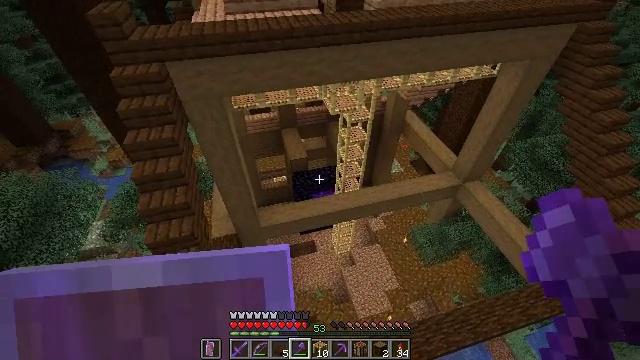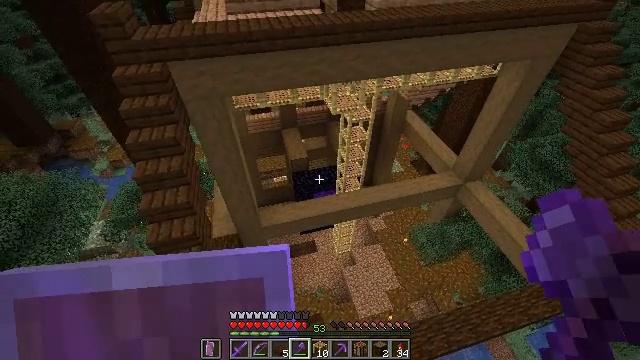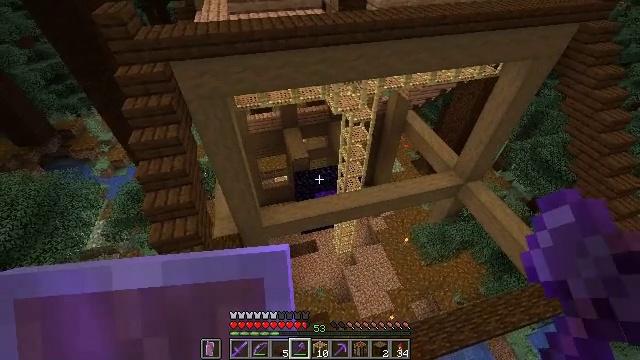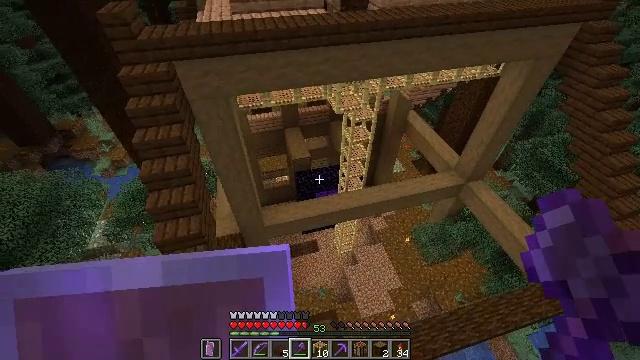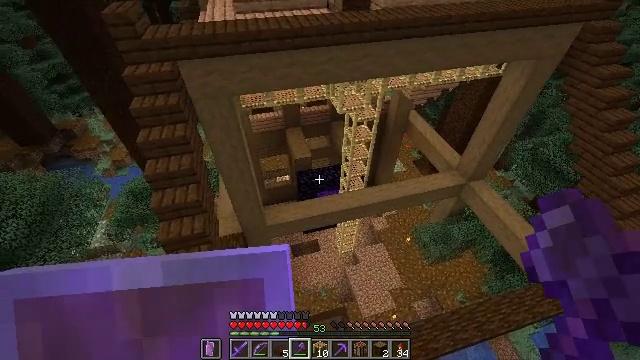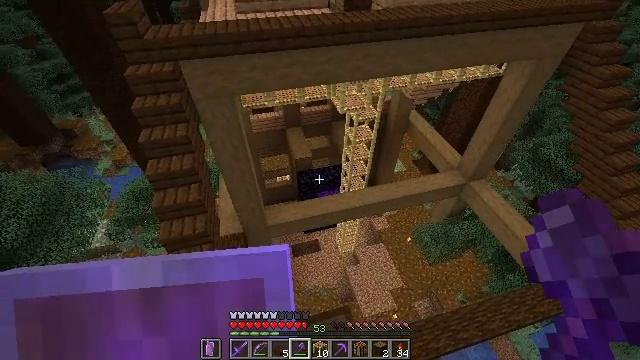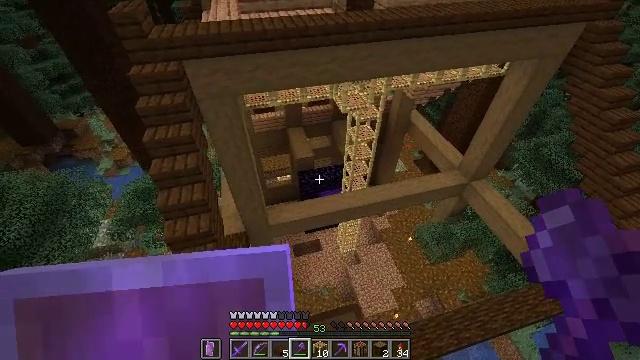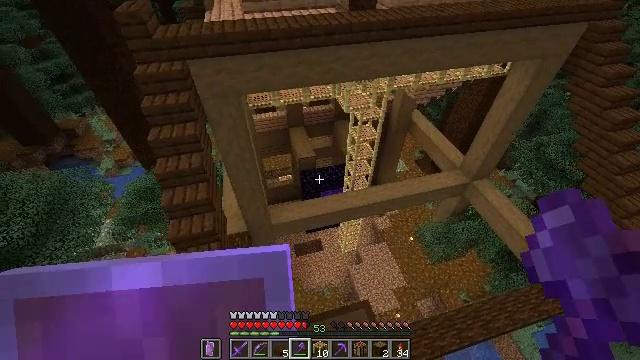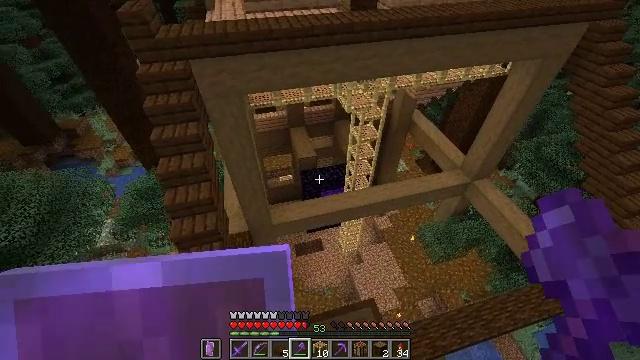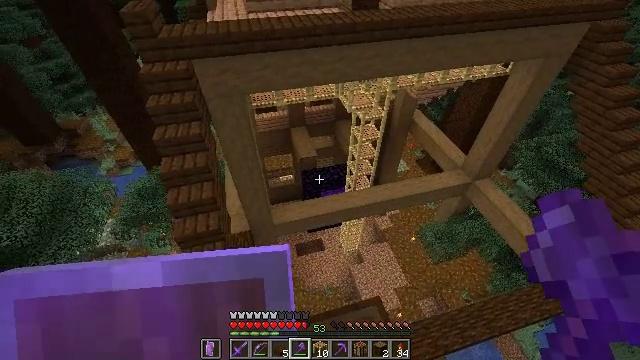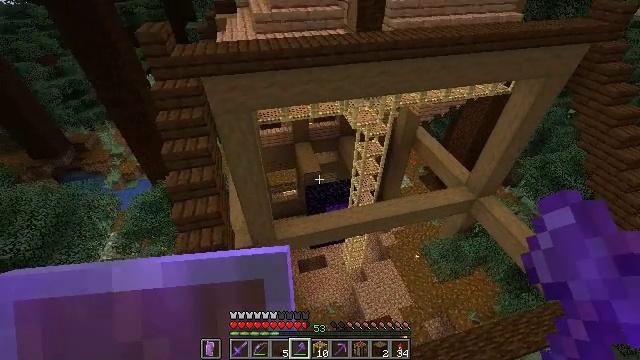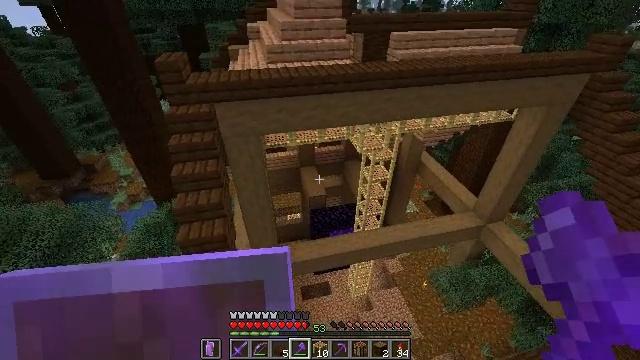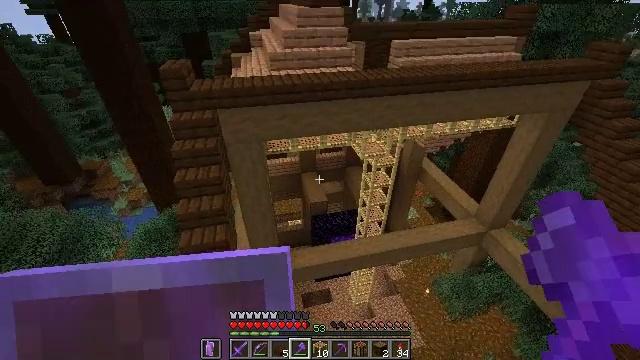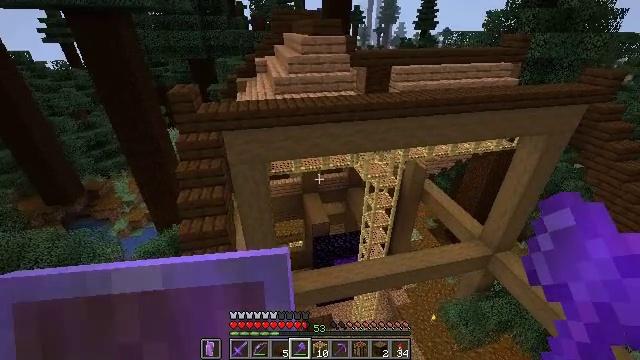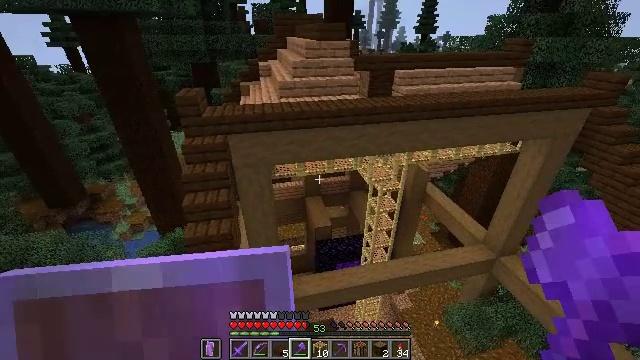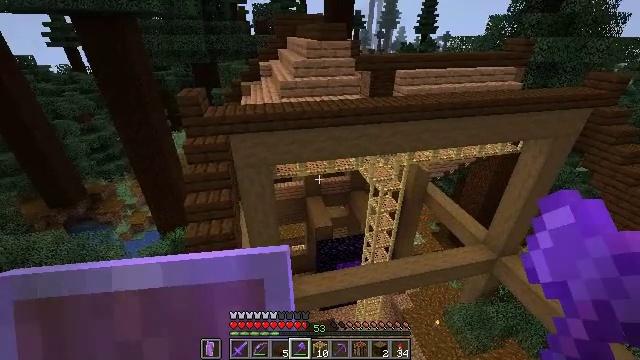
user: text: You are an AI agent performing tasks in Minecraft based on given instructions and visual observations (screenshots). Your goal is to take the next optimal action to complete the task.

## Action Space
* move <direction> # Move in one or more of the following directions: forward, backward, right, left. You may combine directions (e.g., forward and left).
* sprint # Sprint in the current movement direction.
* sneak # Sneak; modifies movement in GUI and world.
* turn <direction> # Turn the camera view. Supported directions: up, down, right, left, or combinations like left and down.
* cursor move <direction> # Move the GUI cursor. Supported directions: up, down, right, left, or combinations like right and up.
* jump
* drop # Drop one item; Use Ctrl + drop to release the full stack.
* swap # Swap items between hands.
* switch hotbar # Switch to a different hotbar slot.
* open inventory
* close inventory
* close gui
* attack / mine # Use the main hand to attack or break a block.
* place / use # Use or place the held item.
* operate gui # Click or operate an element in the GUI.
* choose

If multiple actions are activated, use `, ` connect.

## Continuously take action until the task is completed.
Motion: motion action
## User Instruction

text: Gather spruce log by chopping the tree.
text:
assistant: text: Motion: move left, sneak
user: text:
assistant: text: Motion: move left, sneak
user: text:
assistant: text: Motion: move left, sneak
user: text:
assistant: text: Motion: move left, sneak
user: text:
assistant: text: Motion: move left, sneak
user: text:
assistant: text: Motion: move left, sneak
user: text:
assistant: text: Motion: move left, sneak
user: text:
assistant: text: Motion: move left, sneak
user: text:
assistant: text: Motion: move left, sneak
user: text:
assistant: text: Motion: move left, sneak, turn up
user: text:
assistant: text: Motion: move left, sneak, turn left and up
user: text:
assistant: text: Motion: move left, sneak, turn up
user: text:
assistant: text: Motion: move left, sneak, turn up
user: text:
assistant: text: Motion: move left, sneak
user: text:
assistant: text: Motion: move left, sneak
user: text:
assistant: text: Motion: move left, sneak
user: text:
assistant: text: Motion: move left, sneak
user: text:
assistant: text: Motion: move left, sneak
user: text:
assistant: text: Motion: move left, sneak
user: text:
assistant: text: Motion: sneak
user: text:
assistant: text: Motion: sneak
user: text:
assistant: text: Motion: sneak
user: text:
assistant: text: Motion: sneak
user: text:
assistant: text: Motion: sneak
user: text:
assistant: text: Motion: sneak
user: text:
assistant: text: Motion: sneak
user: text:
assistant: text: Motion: sneak
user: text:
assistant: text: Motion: sneak
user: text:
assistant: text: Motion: move back, sneak
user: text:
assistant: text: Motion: move back, sneak